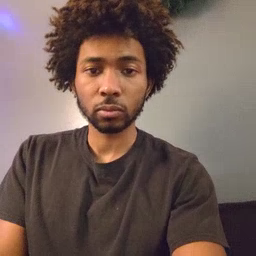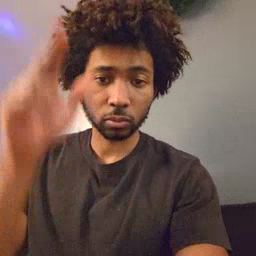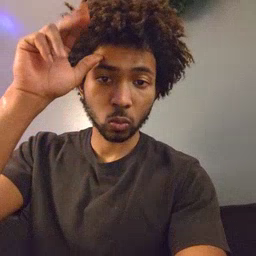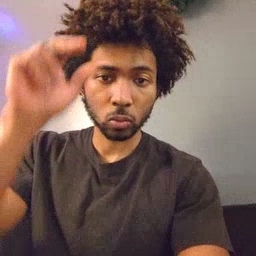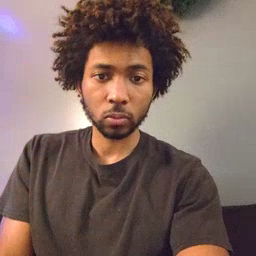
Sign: horse